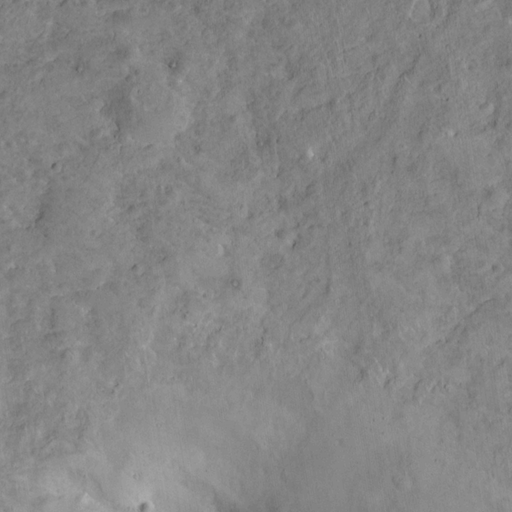
Objects detected: cone